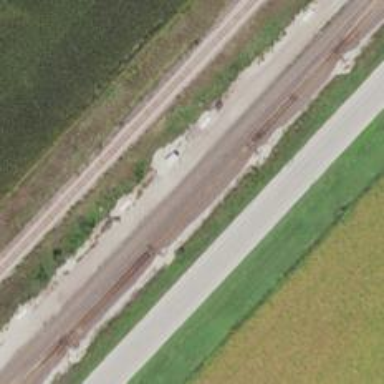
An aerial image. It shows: Railroad crossover.